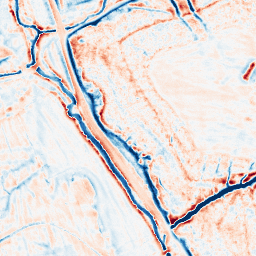
Category: edge_preserving
Decomposition family: bilateral
Decomposition parameters: d: 15
sigma_color: 25
sigma_space: 25
Upsampling method: bspline
Upsampling parameters: scale: 8
Upsampling scale: 8